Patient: sex M, age 69
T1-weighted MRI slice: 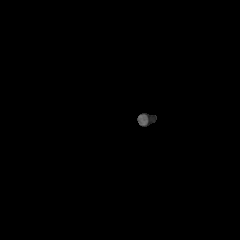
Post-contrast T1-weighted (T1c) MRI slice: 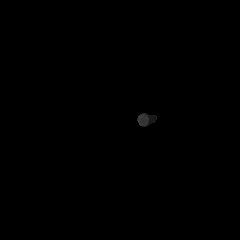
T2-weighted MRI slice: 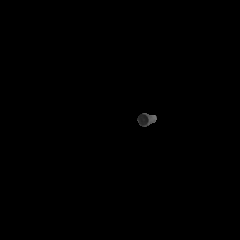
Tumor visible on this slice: no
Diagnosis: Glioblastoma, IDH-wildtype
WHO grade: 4